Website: lowes
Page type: customer-info-address
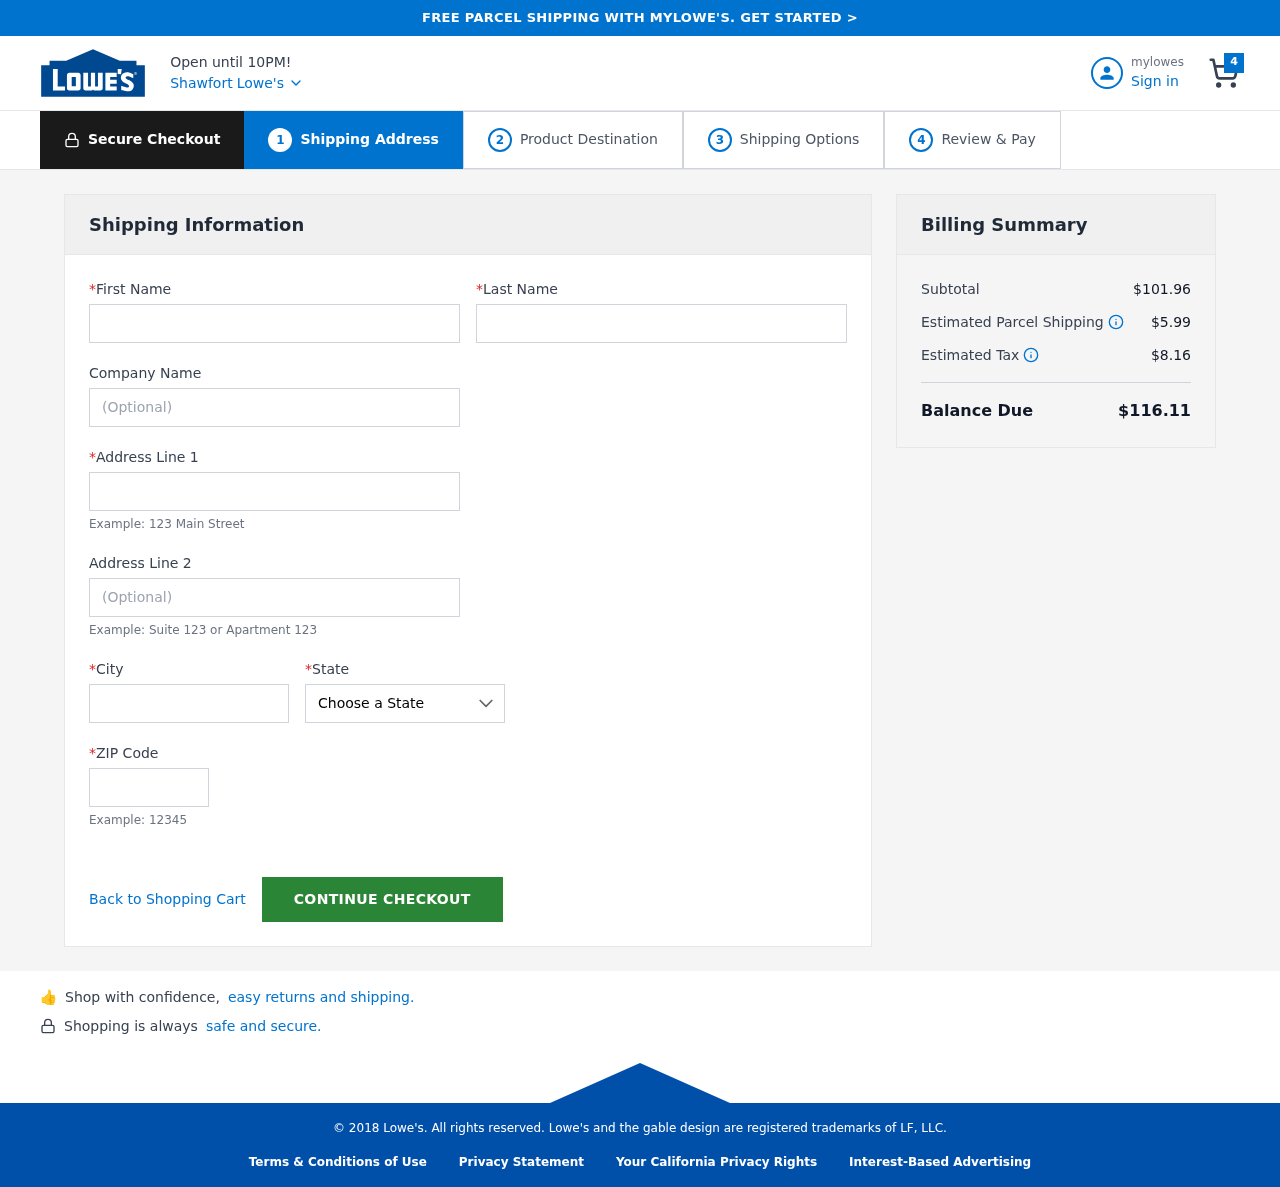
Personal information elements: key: PII_CITY
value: Shawfort
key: PII_FIRSTNAME
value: Alicia
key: PII_LASTNAME
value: Maldonado
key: PII_POSTCODE
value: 64925
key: PII_STATE
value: Maryland
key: PII_STREET
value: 3743 Wong Knoll Suite 759
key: PII_STREET2
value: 01377 Marsh Drive
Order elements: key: ORDER_NUM_ITEMS
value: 4
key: ORDER_SUBTOTAL
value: $101.96
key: ORDER_SHIPPING_COST
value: $5.99
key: ORDER_TAX
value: $8.16
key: ORDER_TOTAL
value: $116.11